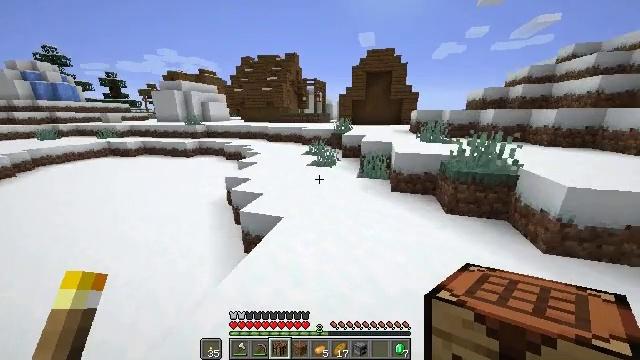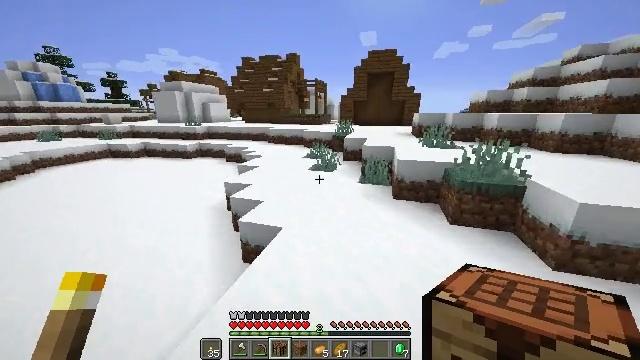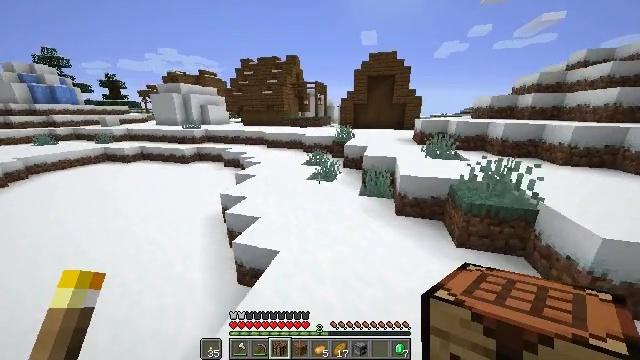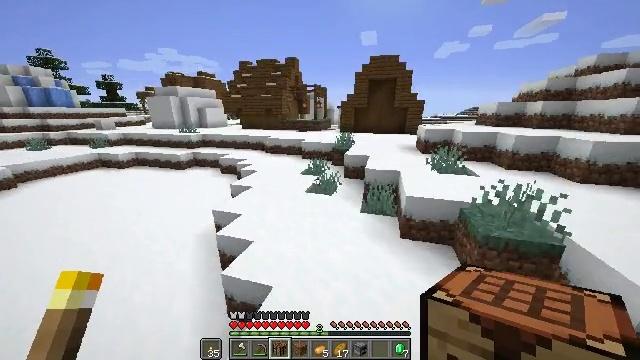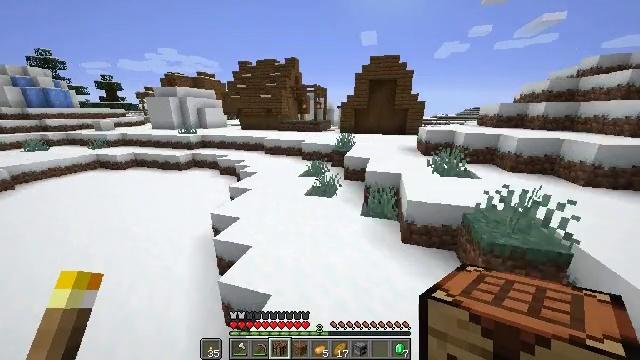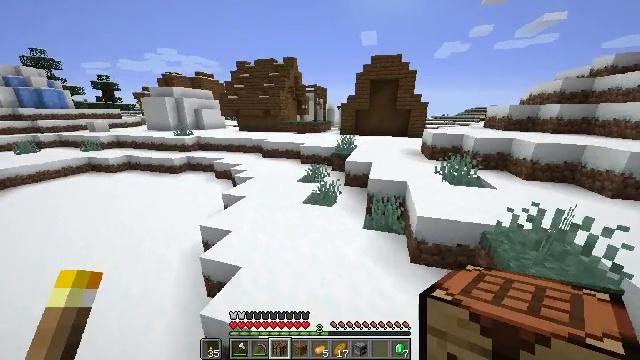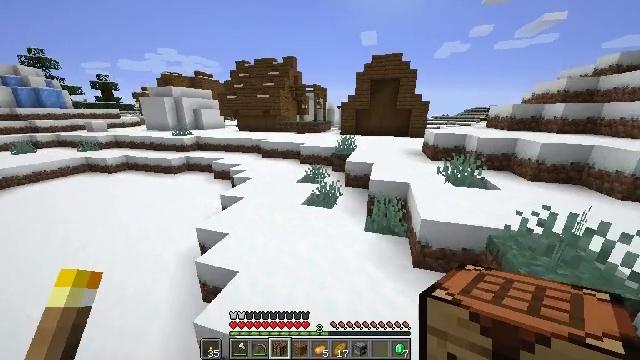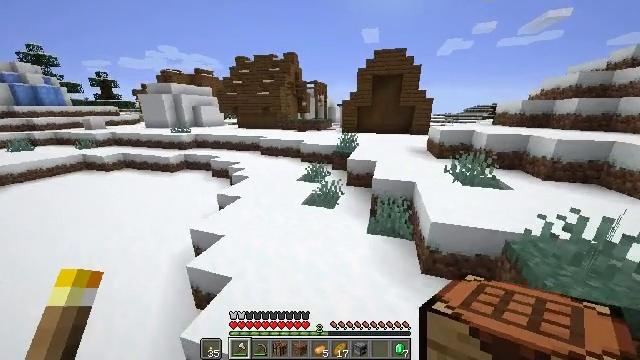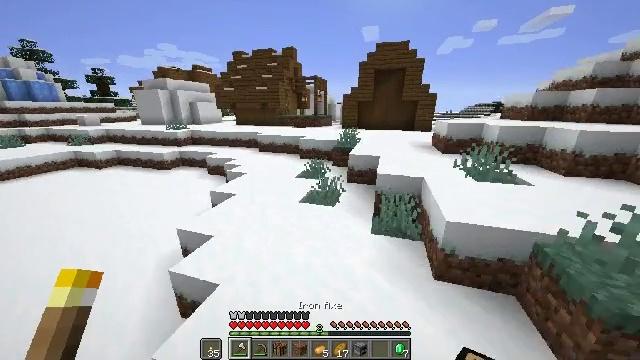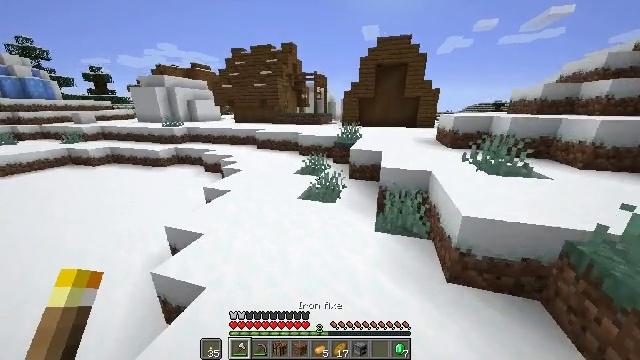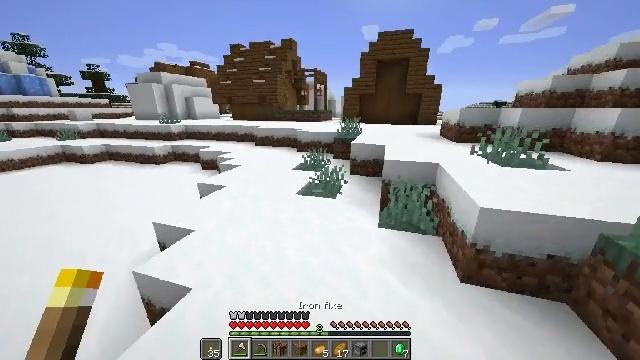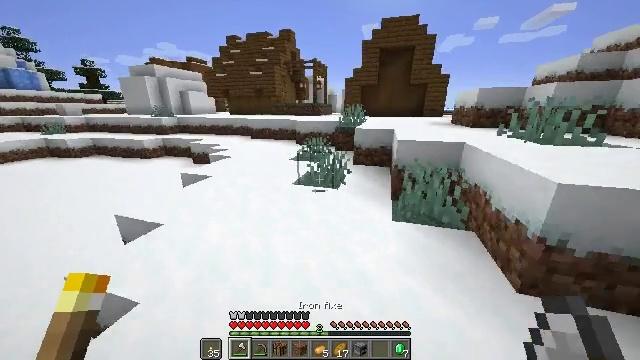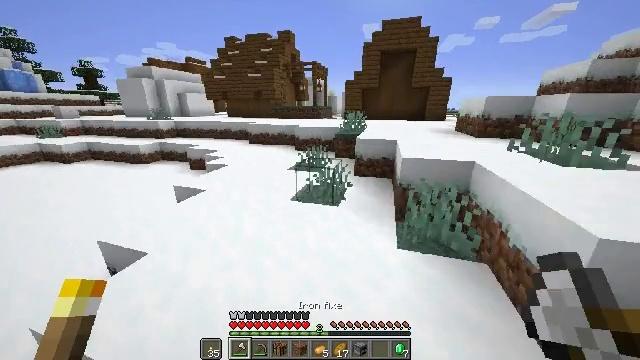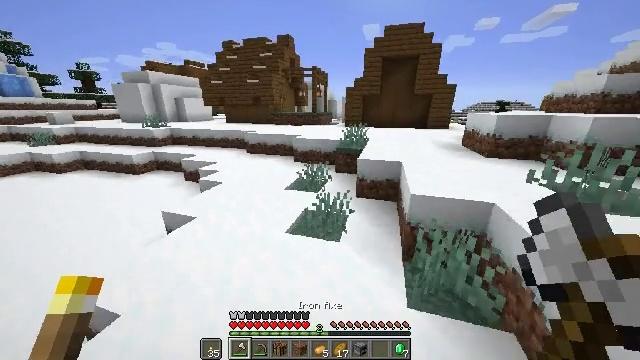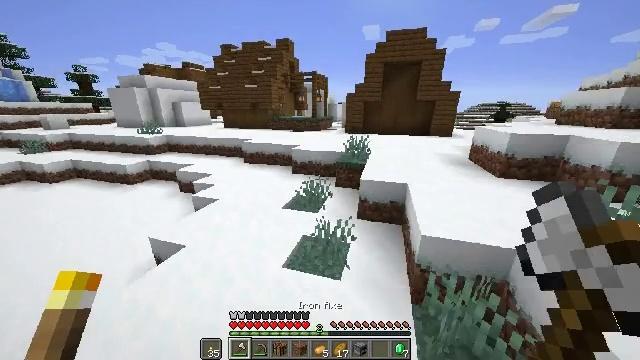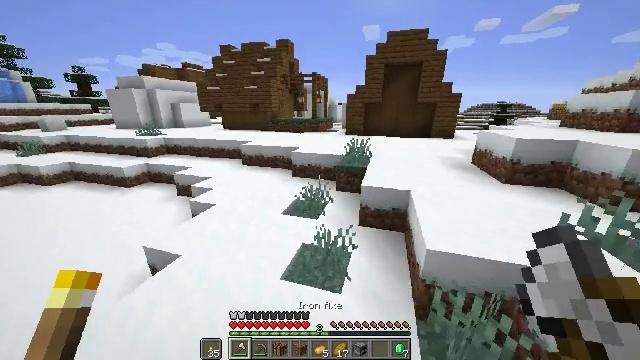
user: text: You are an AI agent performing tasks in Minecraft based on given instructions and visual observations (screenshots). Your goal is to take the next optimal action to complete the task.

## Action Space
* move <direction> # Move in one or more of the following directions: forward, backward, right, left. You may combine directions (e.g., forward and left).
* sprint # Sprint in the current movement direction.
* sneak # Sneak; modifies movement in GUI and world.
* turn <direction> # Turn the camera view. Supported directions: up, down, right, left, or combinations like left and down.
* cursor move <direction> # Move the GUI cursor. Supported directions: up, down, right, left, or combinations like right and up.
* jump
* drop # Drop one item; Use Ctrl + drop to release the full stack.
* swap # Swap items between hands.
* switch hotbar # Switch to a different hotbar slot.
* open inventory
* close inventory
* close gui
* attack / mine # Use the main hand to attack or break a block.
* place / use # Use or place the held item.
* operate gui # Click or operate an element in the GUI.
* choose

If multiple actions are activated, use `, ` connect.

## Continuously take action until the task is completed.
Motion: motion action
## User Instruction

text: Mine ice to use in an ice pathway.
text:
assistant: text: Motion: move forward, sprint, jump
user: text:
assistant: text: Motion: move forward, jump
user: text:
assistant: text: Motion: move forward, jump
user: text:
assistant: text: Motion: move forward, jump
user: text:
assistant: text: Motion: move forward, jump
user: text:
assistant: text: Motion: move forward, jump
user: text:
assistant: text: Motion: move forward, jump, switch to hotbar 1
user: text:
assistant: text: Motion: move forward, jump, switch to hotbar 1
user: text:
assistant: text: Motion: move forward, jump, switch to hotbar 1
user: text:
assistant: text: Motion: move forward, jump
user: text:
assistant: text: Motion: move forward, jump
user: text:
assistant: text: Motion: move forward, jump
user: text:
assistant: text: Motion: move forward, jump
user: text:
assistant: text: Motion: move forward, jump
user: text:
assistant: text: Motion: move forward, jump
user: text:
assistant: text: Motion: move forward, jump
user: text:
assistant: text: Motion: move forward, sprint, jump
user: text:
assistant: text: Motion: move forward, sprint, jump
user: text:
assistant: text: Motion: move forward, sprint, jump
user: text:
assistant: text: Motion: move forward, sprint, jump
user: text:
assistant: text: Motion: move forward, sprint, jump
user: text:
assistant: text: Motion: move forward, sprint, jump
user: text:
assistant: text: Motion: move forward, sprint, jump
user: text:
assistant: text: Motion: move forward, sprint
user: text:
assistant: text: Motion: move forward, sprint
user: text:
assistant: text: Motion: move forward, sprint
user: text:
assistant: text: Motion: move forward, sprint
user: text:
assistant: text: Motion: move forward, sprint
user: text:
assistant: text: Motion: move forward, sprint
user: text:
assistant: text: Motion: move forward, sprint